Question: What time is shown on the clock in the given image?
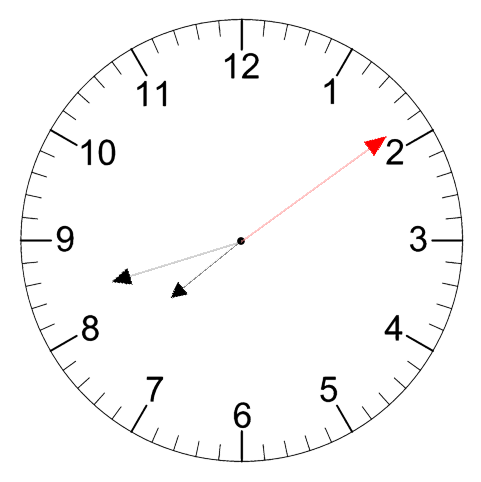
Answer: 07:42:09